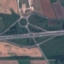
Land use / land cover class: Highway